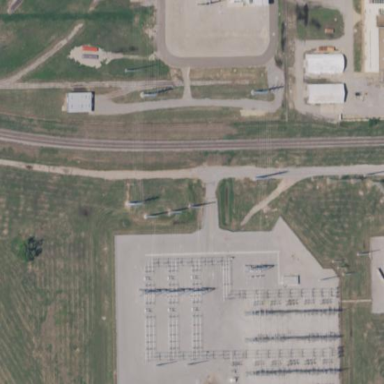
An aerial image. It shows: Fenced power substation at the transmission level.